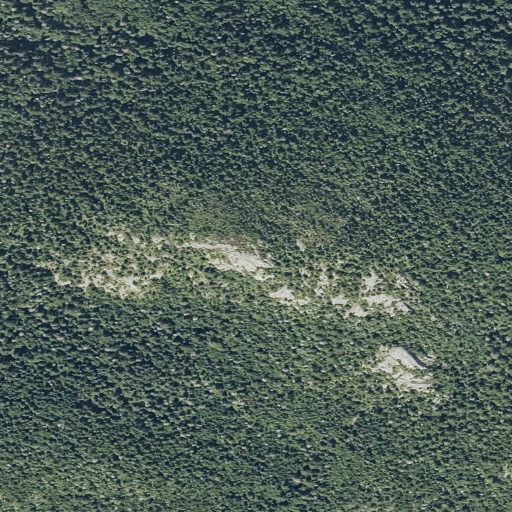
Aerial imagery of mountain in Maine named Cranberry Peak containing evergreen forest, mixed forest, and open water